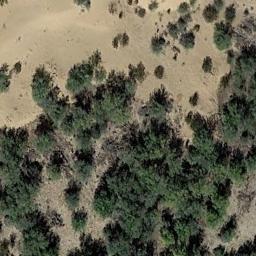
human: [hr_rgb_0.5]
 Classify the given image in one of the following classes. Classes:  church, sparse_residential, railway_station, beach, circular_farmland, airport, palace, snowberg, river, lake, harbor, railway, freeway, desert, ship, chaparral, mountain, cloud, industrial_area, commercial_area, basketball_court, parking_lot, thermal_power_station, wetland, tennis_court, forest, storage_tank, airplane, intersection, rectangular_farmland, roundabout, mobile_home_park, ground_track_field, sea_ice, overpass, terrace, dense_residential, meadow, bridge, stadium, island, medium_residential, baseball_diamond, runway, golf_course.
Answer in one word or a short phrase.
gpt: chaparral